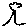
Label: tree